Question: I would like the radio button options to show up at the top, and the picture right below. How should I go about this? I have been playing around with putting my custom view in a linear layout and then setting 'android:orientation = horizontal' but I don't think that works like I think it does.

---
My activity_main.xml file:
'''
<?xml version="1.0" encoding="utf-8"?>
<LinearLayout xmlns:android="http://schemas.android.com/apk/res/android"
xmlns:tools="http://schemas.android.com/tools"
android:layout_width="match_parent"
android:layout_height="match_parent"
android:orientation="vertical"
android:paddingBottom="@dimen/activity_vertical_margin"
android:paddingLeft="@dimen/activity_horizontal_margin"
android:paddingRight="@dimen/activity_horizontal_margin"
android:paddingTop="@dimen/activity_vertical_margin"
tools:context=".MainActivity" >
<LinearLayout
android:layout_width="wrap_content"
android:layout_height="wrap_content"
android:orientation="horizontal" >
<RadioGroup
android:id="@+id/greyorcolor"
android:layout_width="wrap_content"
android:layout_height="wrap_content"
android:orientation="horizontal" >
<RadioButton
android:id="@+id/grey"
android:layout_width="wrap_content"
android:layout_height="wrap_content"
android:checked="true"
android:text="Greyscale" />
<RadioButton
android:id="@+id/color"
android:layout_width="wrap_content"
android:layout_height="wrap_content"
android:checked="true"
android:text="Color" />
</RadioGroup>
<RadioGroup
android:id="@+id/smallorlarge"
android:layout_width="wrap_content"
android:layout_height="wrap_content"
android:orientation="horizontal" >
<RadioButton
android:id="@+id/large"
android:layout_width="wrap_content"
android:layout_height="wrap_content"
android:checked="true"
android:text="Large" />
<RadioButton
android:id="@+id/small"
android:layout_width="wrap_content"
android:layout_height="wrap_content"
android:checked="true"
android:text="Small" />
</RadioGroup>
</LinearLayout>
<edu.berkeley.cs160.opalkale.prog2.DrawingView
android:id="@+id/drawing"
android:layout_width="0dp"
android:layout_height="fill_parent"
android:layout_marginBottom="3dp"
android:layout_marginLeft="5dp"
android:layout_marginRight="5dp"
android:layout_marginTop="3dp"
android:layout_weight="1"
android:orientation="vertical"
android:src="@drawable/crayon" />
</LinearLayout>
'''
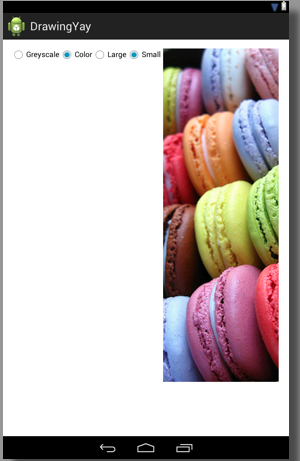
Answer: Here is your corrected XML portion.
'''
<edu.berkeley.cs160.opalkale.prog2.DrawingView
android:id="@+id/drawing"
android:layout_width="fill_parent"
android:layout_height="0dip"
android:layout_marginBottom="3dp"
android:layout_marginLeft="5dp"
android:layout_marginRight="5dp"
android:layout_marginTop="3dp"
android:layout_weight="1"
android:orientation="vertical"
android:src="@drawable/ic_launcher" />
'''
You are putting in instead of thats why you are getting the result. Replace this corrected XML portion, you will get your Layout right.